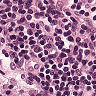
Metastatic tissue present: no